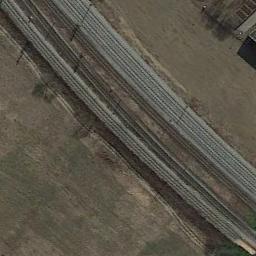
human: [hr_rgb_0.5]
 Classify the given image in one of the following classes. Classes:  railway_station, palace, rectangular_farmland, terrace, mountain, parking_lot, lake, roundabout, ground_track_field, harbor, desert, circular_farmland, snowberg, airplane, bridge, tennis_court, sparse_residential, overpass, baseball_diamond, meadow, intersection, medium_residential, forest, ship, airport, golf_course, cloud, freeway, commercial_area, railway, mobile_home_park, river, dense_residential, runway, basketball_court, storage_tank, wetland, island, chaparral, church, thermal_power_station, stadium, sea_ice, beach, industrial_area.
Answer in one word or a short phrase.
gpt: railway